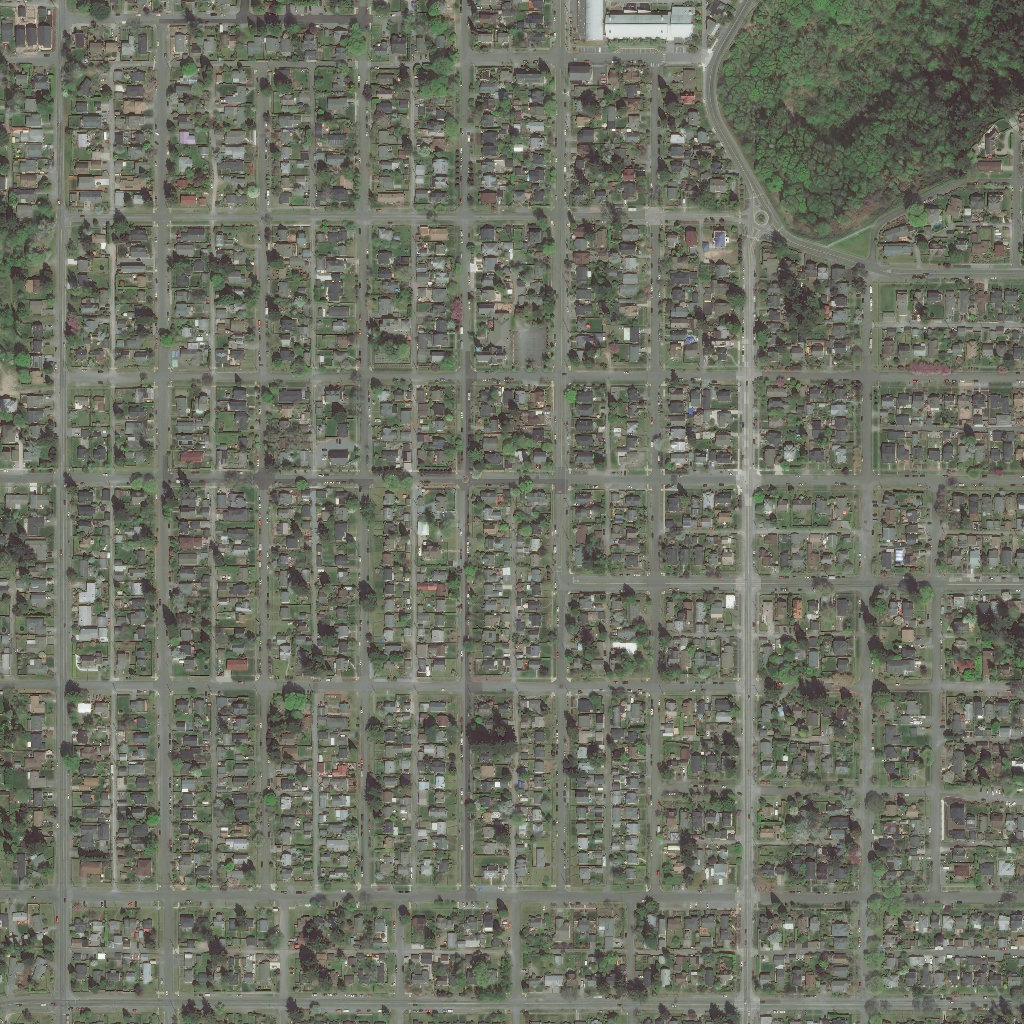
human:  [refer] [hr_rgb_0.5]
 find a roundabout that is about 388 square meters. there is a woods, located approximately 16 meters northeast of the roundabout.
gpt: <box>[[73, 20, 75, 22, 0]]</box>